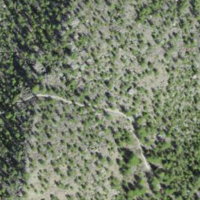
EUNIS habitat code: 48
Species observed at this site:
Capra ibex